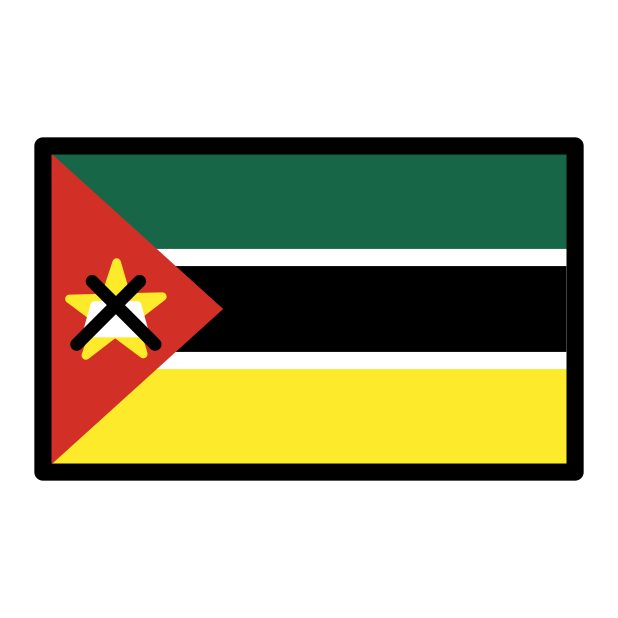
flag: Mozambique